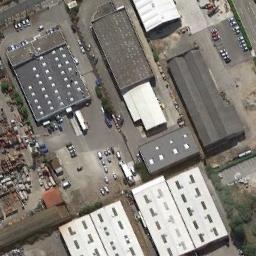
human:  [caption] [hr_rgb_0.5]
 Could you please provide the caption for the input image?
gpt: The industrial area has lots of industrial equipment, Some workshops and parking lots .

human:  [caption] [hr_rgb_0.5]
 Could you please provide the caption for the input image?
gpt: Many houses of different shapes are in the industrial area .

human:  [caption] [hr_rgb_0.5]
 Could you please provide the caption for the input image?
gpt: There are not many houses in the industrial area .

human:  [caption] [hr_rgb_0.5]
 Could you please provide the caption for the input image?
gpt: In an industrial area, There are factories and roads, There are planned parking lots, And items are parked .

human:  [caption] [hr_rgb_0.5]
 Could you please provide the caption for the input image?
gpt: There are some white buildings and black buildings on the industrial area .